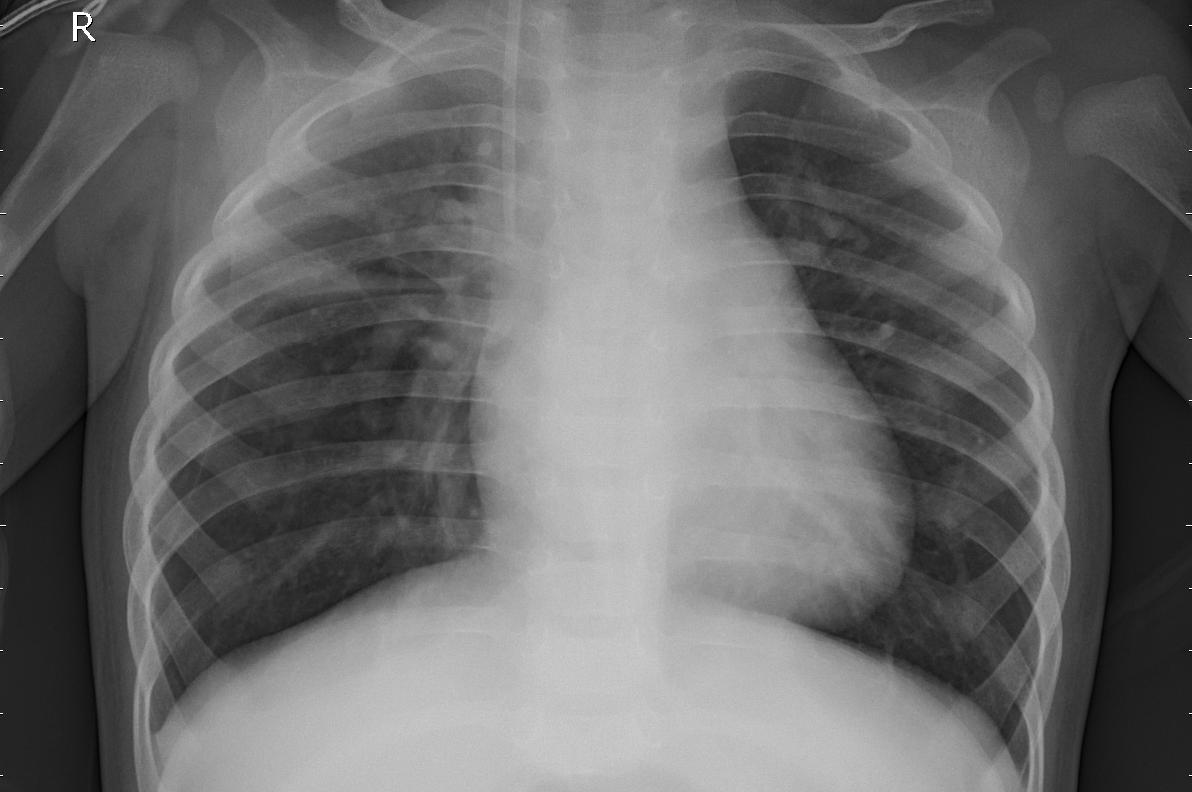
Diagnosis: PNEUMONIA